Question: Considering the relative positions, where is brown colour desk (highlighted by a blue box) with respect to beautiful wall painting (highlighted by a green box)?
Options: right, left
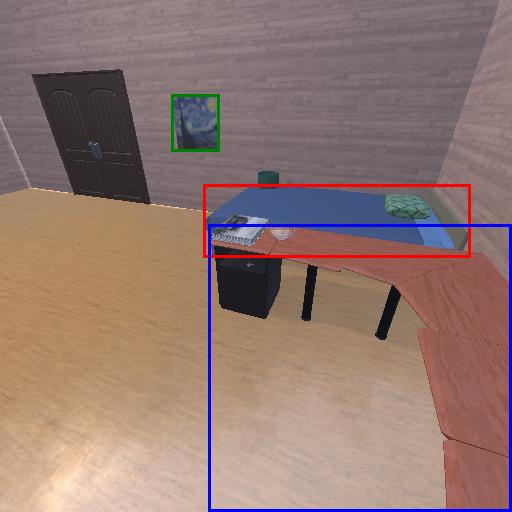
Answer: right